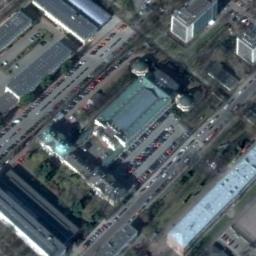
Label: church